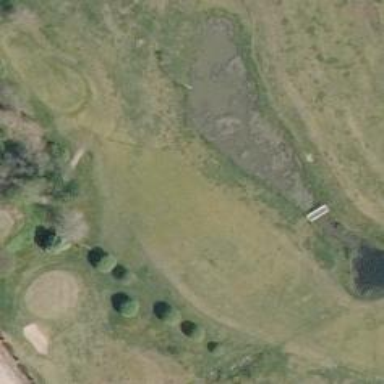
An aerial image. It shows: View of golf hole.